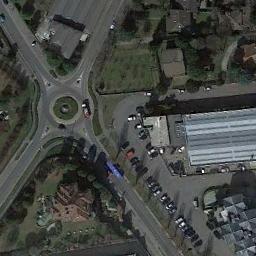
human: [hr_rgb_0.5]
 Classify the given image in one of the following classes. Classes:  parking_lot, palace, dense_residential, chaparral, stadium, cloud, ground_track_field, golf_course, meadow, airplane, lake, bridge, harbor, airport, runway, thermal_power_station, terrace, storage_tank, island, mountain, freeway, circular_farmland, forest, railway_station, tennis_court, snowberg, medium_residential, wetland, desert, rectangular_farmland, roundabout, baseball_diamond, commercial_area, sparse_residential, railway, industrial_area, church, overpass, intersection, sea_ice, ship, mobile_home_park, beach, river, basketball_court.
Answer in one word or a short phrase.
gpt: roundabout